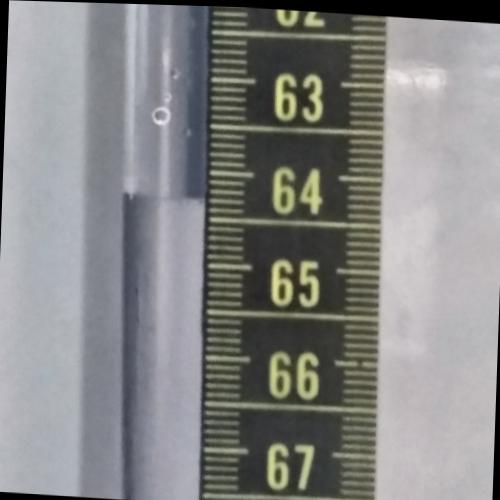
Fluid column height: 64.3 cm